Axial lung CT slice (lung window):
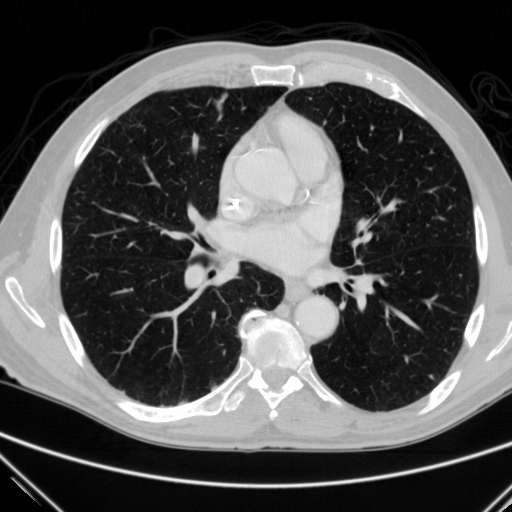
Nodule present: no